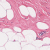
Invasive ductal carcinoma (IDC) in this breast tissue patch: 0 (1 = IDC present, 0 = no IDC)